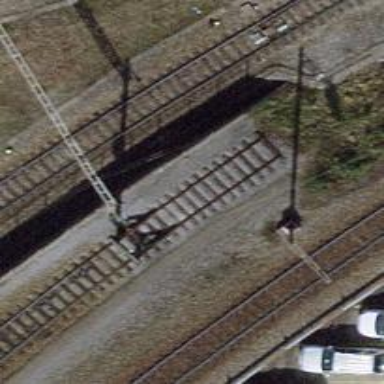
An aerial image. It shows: Railway buffer stop.